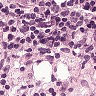
Metastatic tissue present: no